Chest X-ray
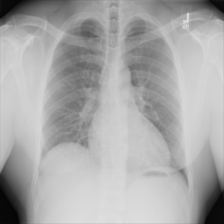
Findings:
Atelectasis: negative
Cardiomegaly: positive
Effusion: negative
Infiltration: negative
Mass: negative
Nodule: negative
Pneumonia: negative
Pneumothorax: negative
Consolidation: negative
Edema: negative
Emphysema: negative
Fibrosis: negative
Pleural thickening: negative
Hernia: negative